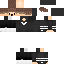
A male human skin with dark skin, wearing brown long hair dressed in a black hoodie and black pants, featuring a closed mouth.